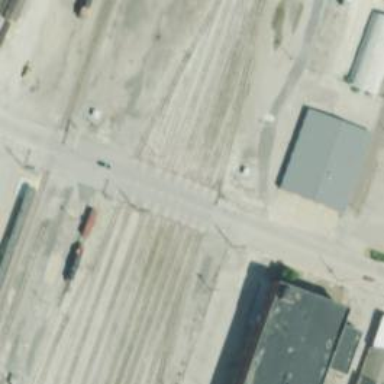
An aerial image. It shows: Crossing for the railway.